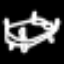
Label: bed